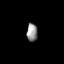
Tissue: prostate
Cell type: T cells
Senescence score: 0.2996
Nuclear area (px): 190
Mean DAPI intensity: 146.358